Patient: sex M, age 75
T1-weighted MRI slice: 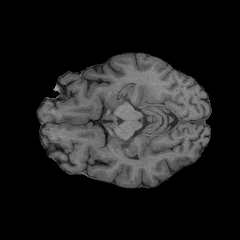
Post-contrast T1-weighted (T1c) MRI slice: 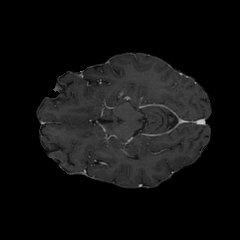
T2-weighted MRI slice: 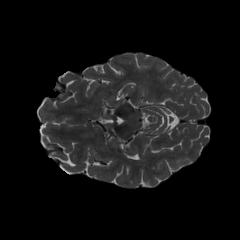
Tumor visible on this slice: no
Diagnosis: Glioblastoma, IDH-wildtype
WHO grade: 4